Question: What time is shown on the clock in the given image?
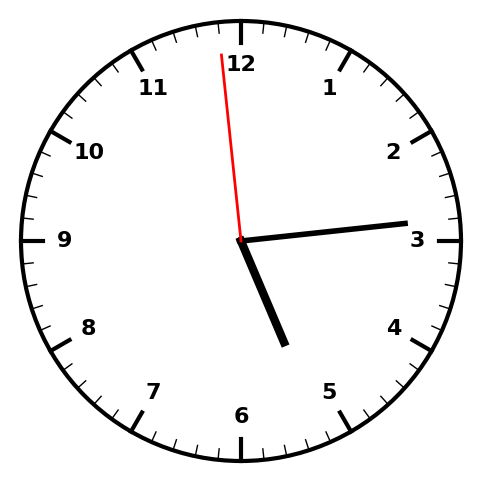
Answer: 05:13:59